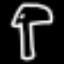
Label: mushroom